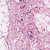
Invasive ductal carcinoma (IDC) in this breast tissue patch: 0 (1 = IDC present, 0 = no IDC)